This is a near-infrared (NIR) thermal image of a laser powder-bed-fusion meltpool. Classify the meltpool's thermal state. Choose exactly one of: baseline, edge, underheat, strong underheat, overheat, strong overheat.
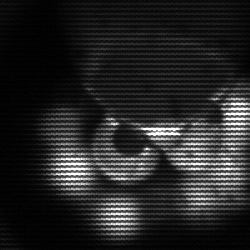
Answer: edge